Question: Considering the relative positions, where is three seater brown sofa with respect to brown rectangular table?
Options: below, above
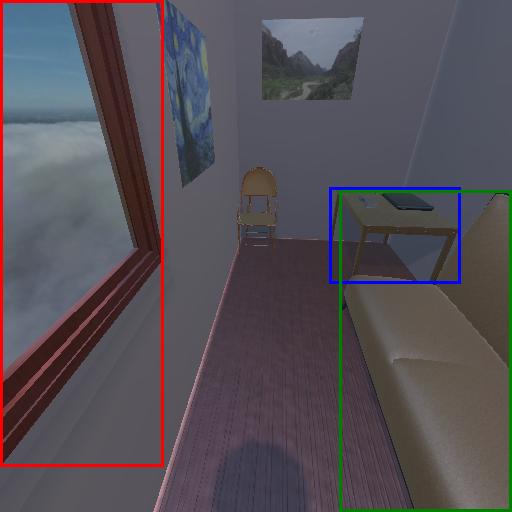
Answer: below